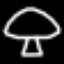
Label: mushroom